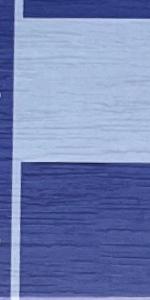
Label: Empty